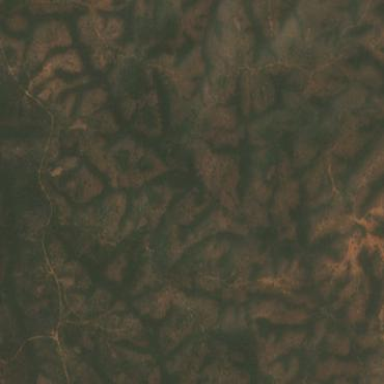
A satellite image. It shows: Forest area.